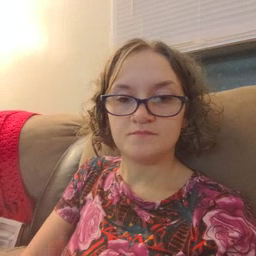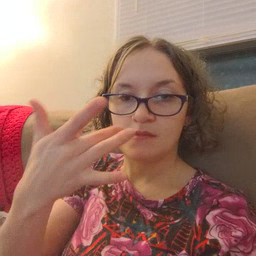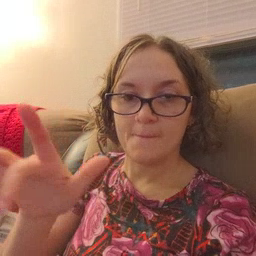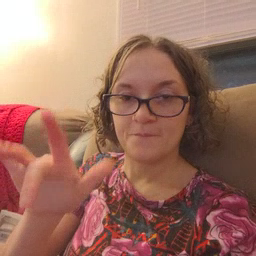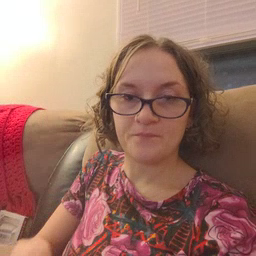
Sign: empty